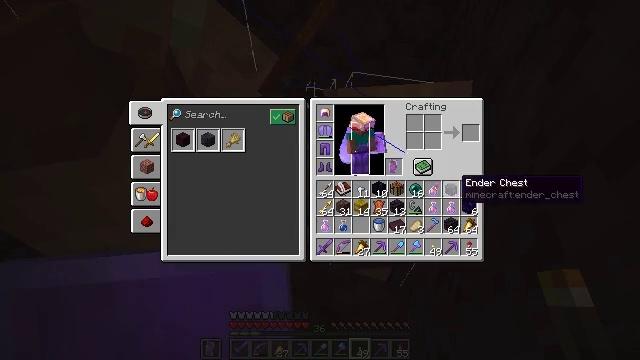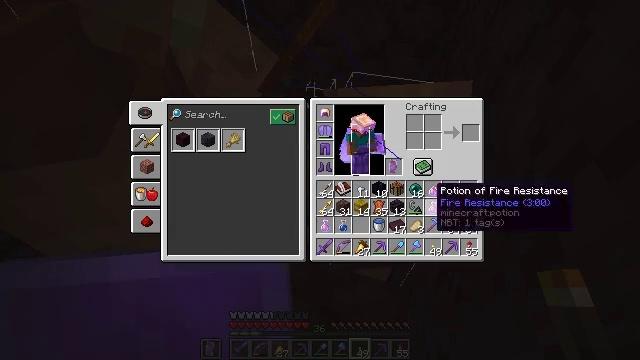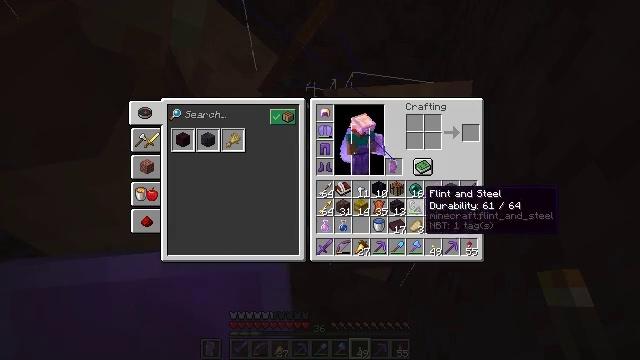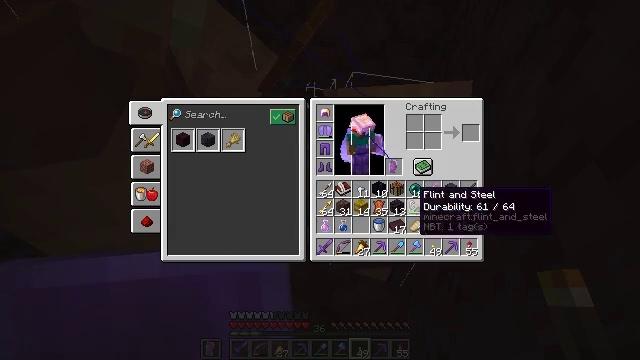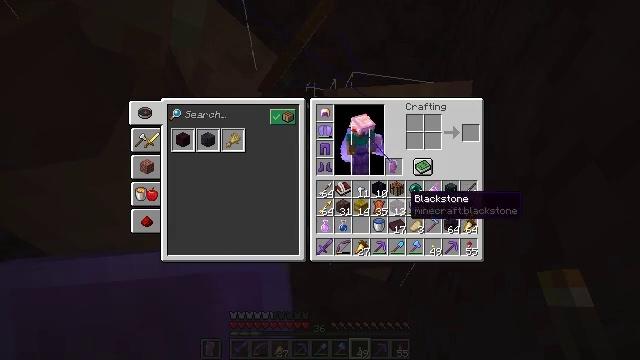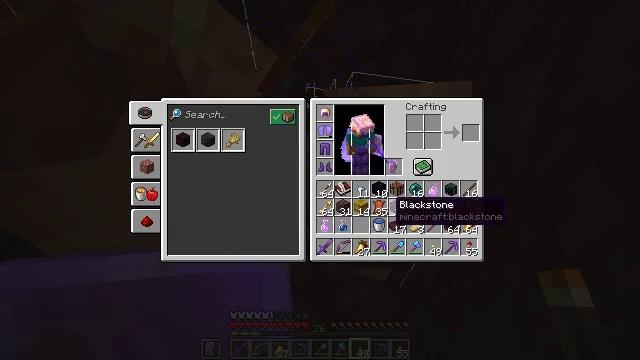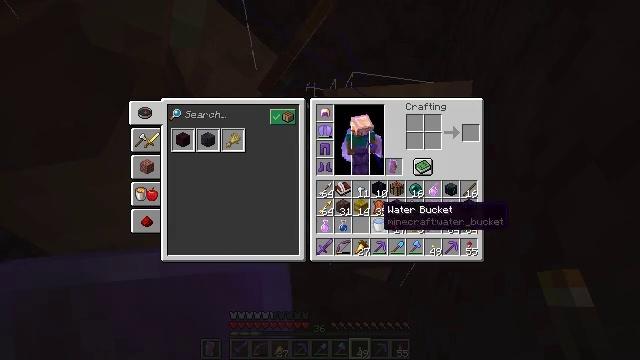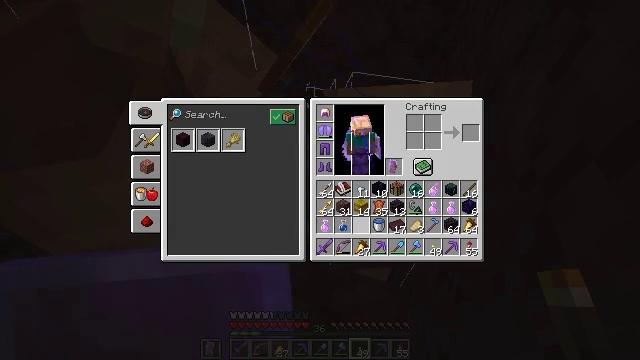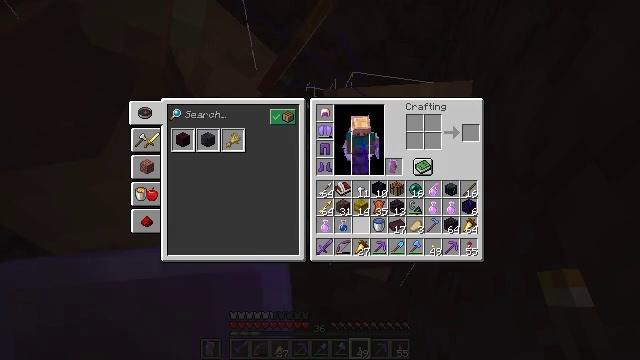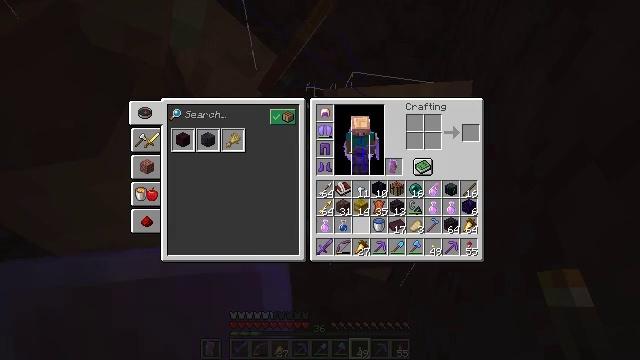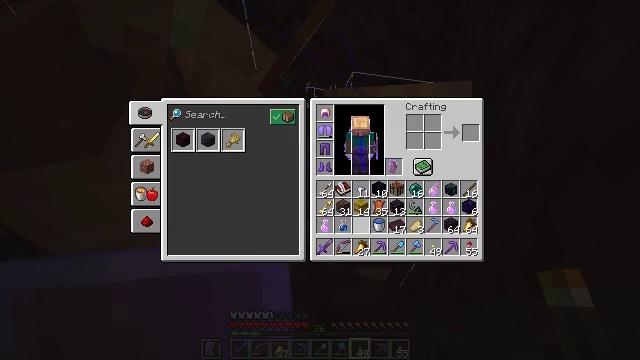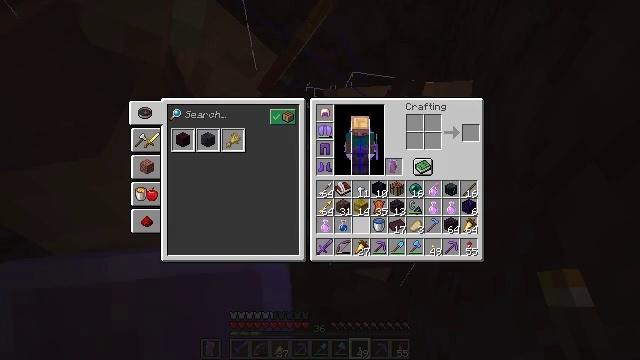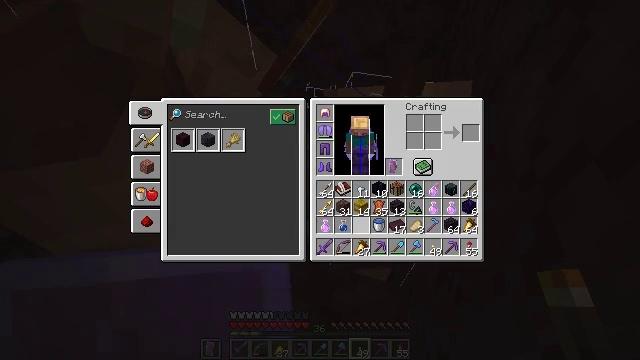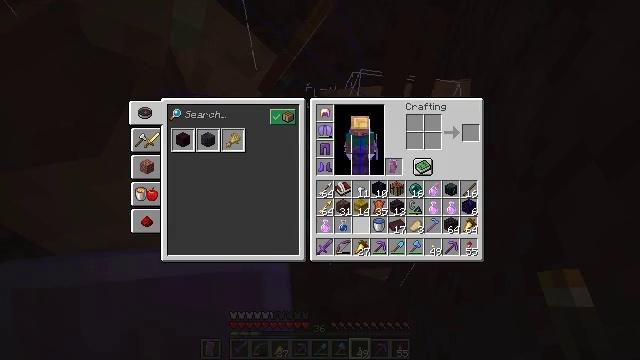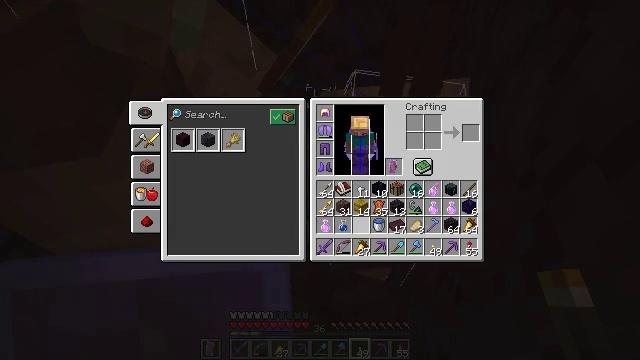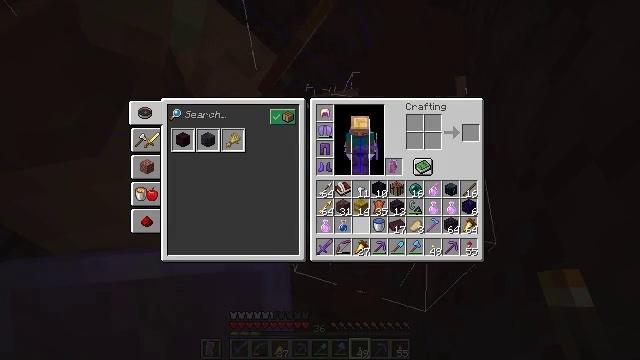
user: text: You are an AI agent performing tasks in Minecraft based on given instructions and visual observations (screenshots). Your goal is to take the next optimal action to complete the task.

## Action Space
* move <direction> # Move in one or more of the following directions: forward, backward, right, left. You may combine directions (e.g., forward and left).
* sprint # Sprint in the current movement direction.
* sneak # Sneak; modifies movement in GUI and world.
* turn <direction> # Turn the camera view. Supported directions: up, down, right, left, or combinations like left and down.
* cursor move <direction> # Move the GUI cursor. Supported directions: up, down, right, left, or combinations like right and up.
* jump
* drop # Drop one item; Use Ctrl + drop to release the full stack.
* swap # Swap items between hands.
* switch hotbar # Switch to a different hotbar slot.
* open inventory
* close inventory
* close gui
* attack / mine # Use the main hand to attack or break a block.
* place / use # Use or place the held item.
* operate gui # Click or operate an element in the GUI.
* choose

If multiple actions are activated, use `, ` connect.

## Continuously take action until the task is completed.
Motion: motion action
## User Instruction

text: Drop a nether brick.
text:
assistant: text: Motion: cursor move left and down
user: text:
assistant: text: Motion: cursor move left
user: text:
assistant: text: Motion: no_op
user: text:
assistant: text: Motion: cursor move left
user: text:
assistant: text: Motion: cursor move left
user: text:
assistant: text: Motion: cursor move left
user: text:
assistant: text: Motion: cursor move left
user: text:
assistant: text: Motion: no_op
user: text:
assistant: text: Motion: no_op
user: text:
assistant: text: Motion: no_op
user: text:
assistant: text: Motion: no_op
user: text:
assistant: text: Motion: no_op
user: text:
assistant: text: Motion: no_op
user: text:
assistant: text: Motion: no_op
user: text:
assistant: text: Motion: no_op
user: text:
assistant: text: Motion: no_op
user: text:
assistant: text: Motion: no_op
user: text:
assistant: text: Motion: no_op
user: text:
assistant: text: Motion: no_op
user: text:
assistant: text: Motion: no_op
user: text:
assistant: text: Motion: no_op
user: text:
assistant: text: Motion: no_op
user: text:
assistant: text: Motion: no_op
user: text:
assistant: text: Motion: no_op
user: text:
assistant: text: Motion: no_op
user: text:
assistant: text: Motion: no_op
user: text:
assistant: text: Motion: no_op
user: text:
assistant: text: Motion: no_op
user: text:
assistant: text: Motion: no_op
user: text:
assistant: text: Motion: no_op